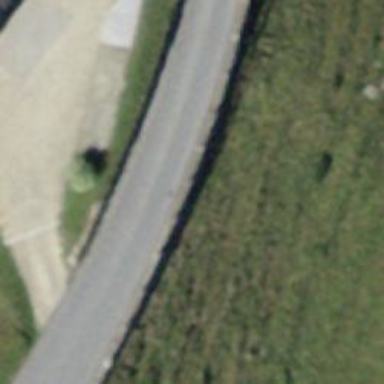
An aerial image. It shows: Tertiary road with asphalt surface.